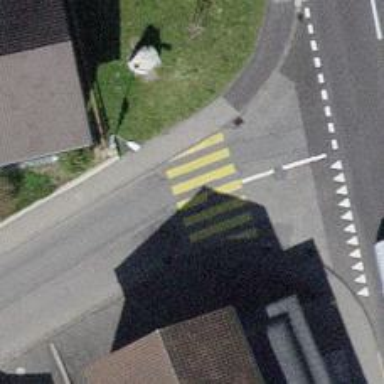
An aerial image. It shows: Uncontrolled zebra crossing on the road.